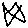
Label: star